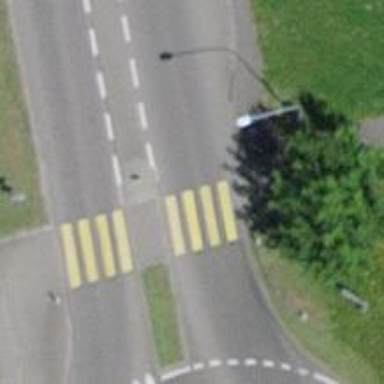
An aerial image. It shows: Uncontrolled zebra crossing with island. The crossing is marked with zebra stripes.